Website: lowes
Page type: review-order
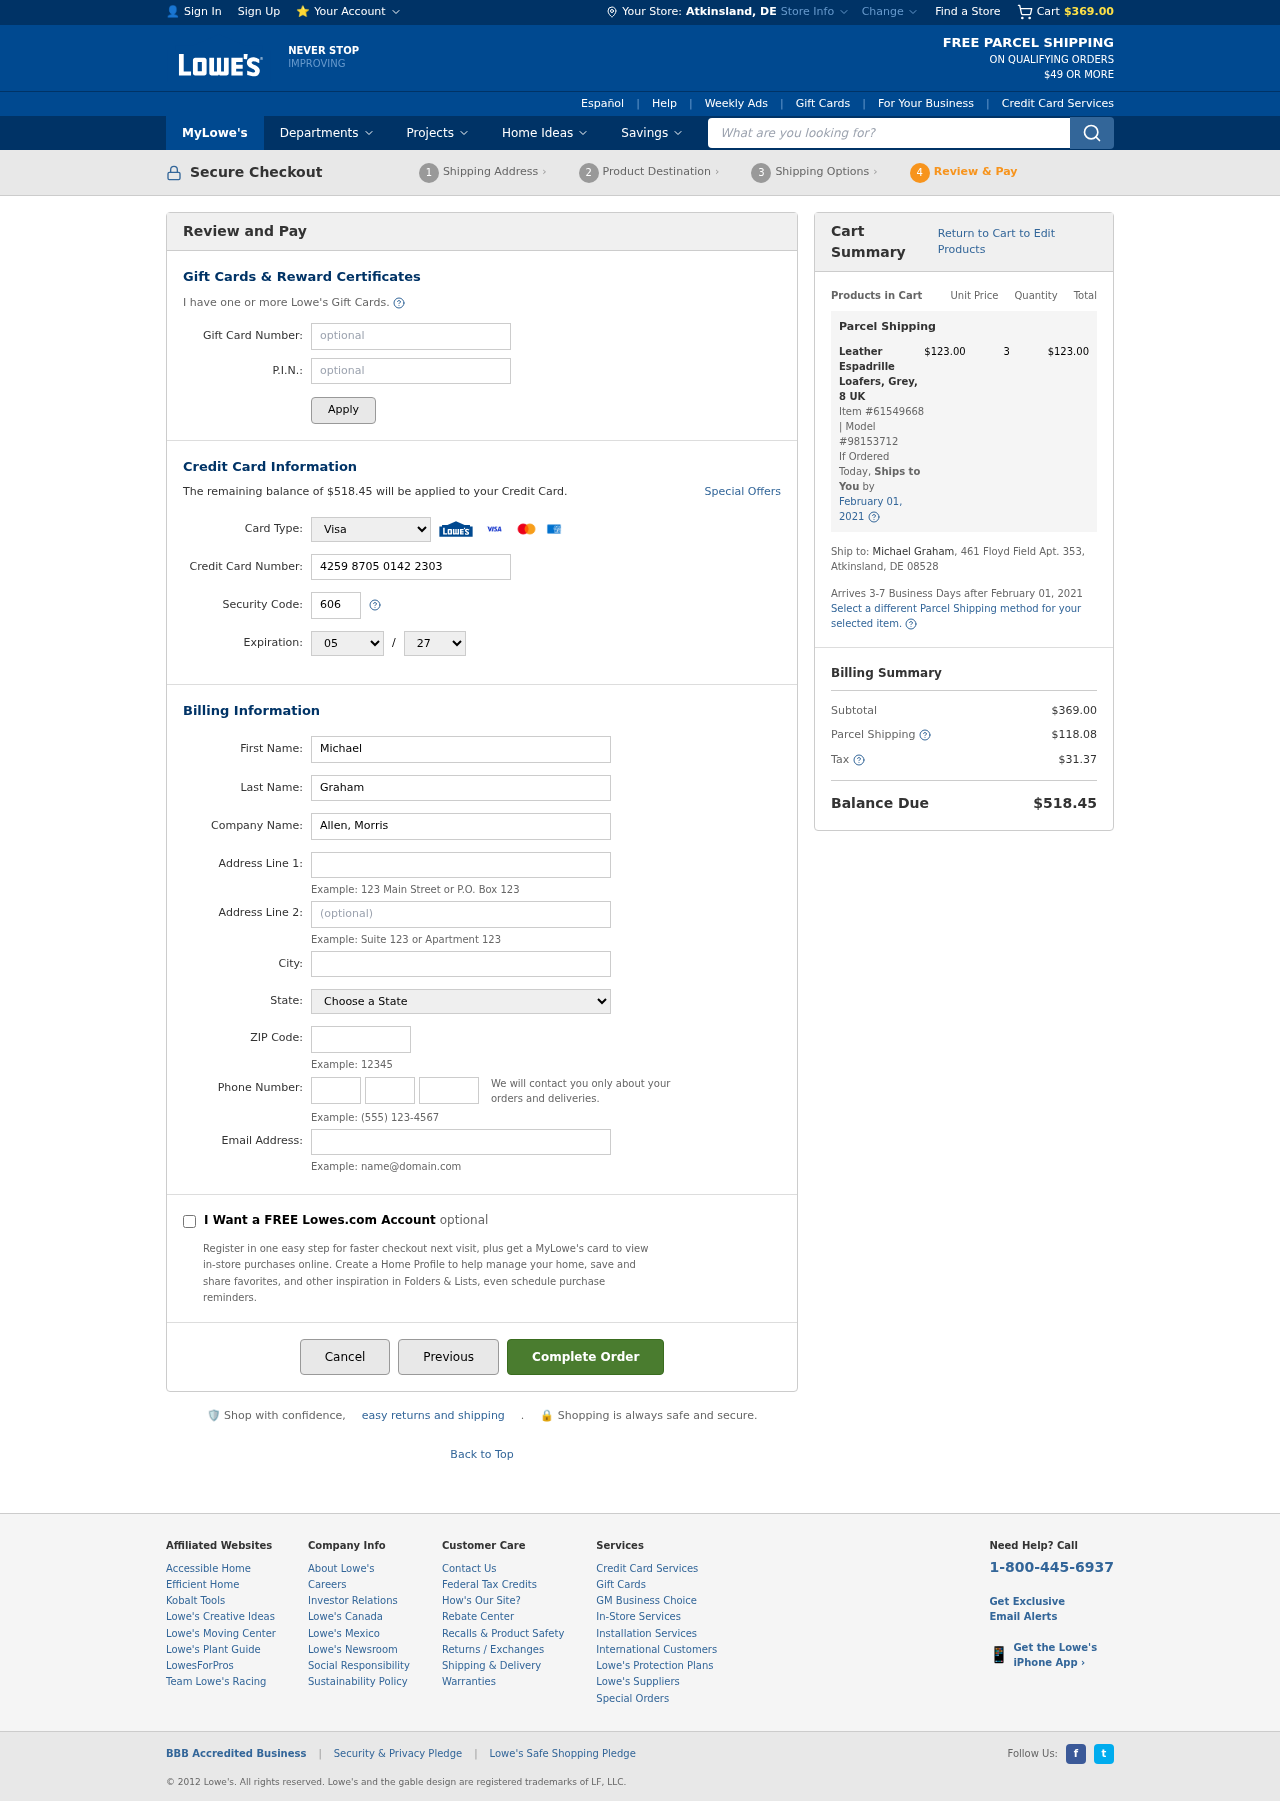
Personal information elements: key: PII_CARD_CVV
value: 606
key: PII_CARD_EXPIRY_MONTH
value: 05
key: PII_CARD_EXPIRY_YEAR
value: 27
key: PII_CARD_NUMBER
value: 4259 8705 0142 2303
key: PII_CARD_TYPE
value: Visa
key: PII_CITY
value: Atkinsland
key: PII_CITY_STATE
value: Atkinsland, DE
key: PII_COMPANY
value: Allen, Morris and Schmidt
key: PII_EMAIL
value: michael_graham@yahoo.com
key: PII_FIRSTNAME
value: Michael
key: PII_LASTNAME
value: Graham
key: PII_PHONE_AREA
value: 382
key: PII_PHONE_PREFIX
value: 314
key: PII_PHONE_SUFFIX
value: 0441
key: PII_POSTCODE
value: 08528
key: PII_STATE
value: Delaware
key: PII_STREET
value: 461 Floyd Field Apt. 353
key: PII_STREET2
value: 461 Floyd Field Apt. 353
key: PII_STREET2
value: Apt. 504
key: PII_FULLNAME2
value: Michael Graham
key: PII_CITY_STATE_ZIP2
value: Atkinsland, DE 08528
Product elements: key: PRODUCT1_NAME
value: Leather Espadrille Loafers, Grey, 8 UK
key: PRODUCT1_PRICE
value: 123
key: PRODUCT1_QUANTITY
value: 3
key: PRODUCT1_ITEM_NUMBER
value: Item #61549668
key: PRODUCT1_MODEL_NUMBER
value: Model #98153712
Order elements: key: ORDER_SUBTOTAL
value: $369.00
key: ORDER_BALANCE_DUE
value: $518.45
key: ORDER_SHIPPING_DATE
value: February 01, 2021
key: ORDER_ITEM_TOTAL
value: $123.00
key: ORDER_SHIPPING_DATE2
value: February 01, 2021
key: ORDER_SHIPPING_COST
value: $118.08
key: ORDER_TAX
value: $31.37
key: ORDER_TOTAL
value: $518.45
Search elements: key: HEADER_SEARCH
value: What are you looking for?